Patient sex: M
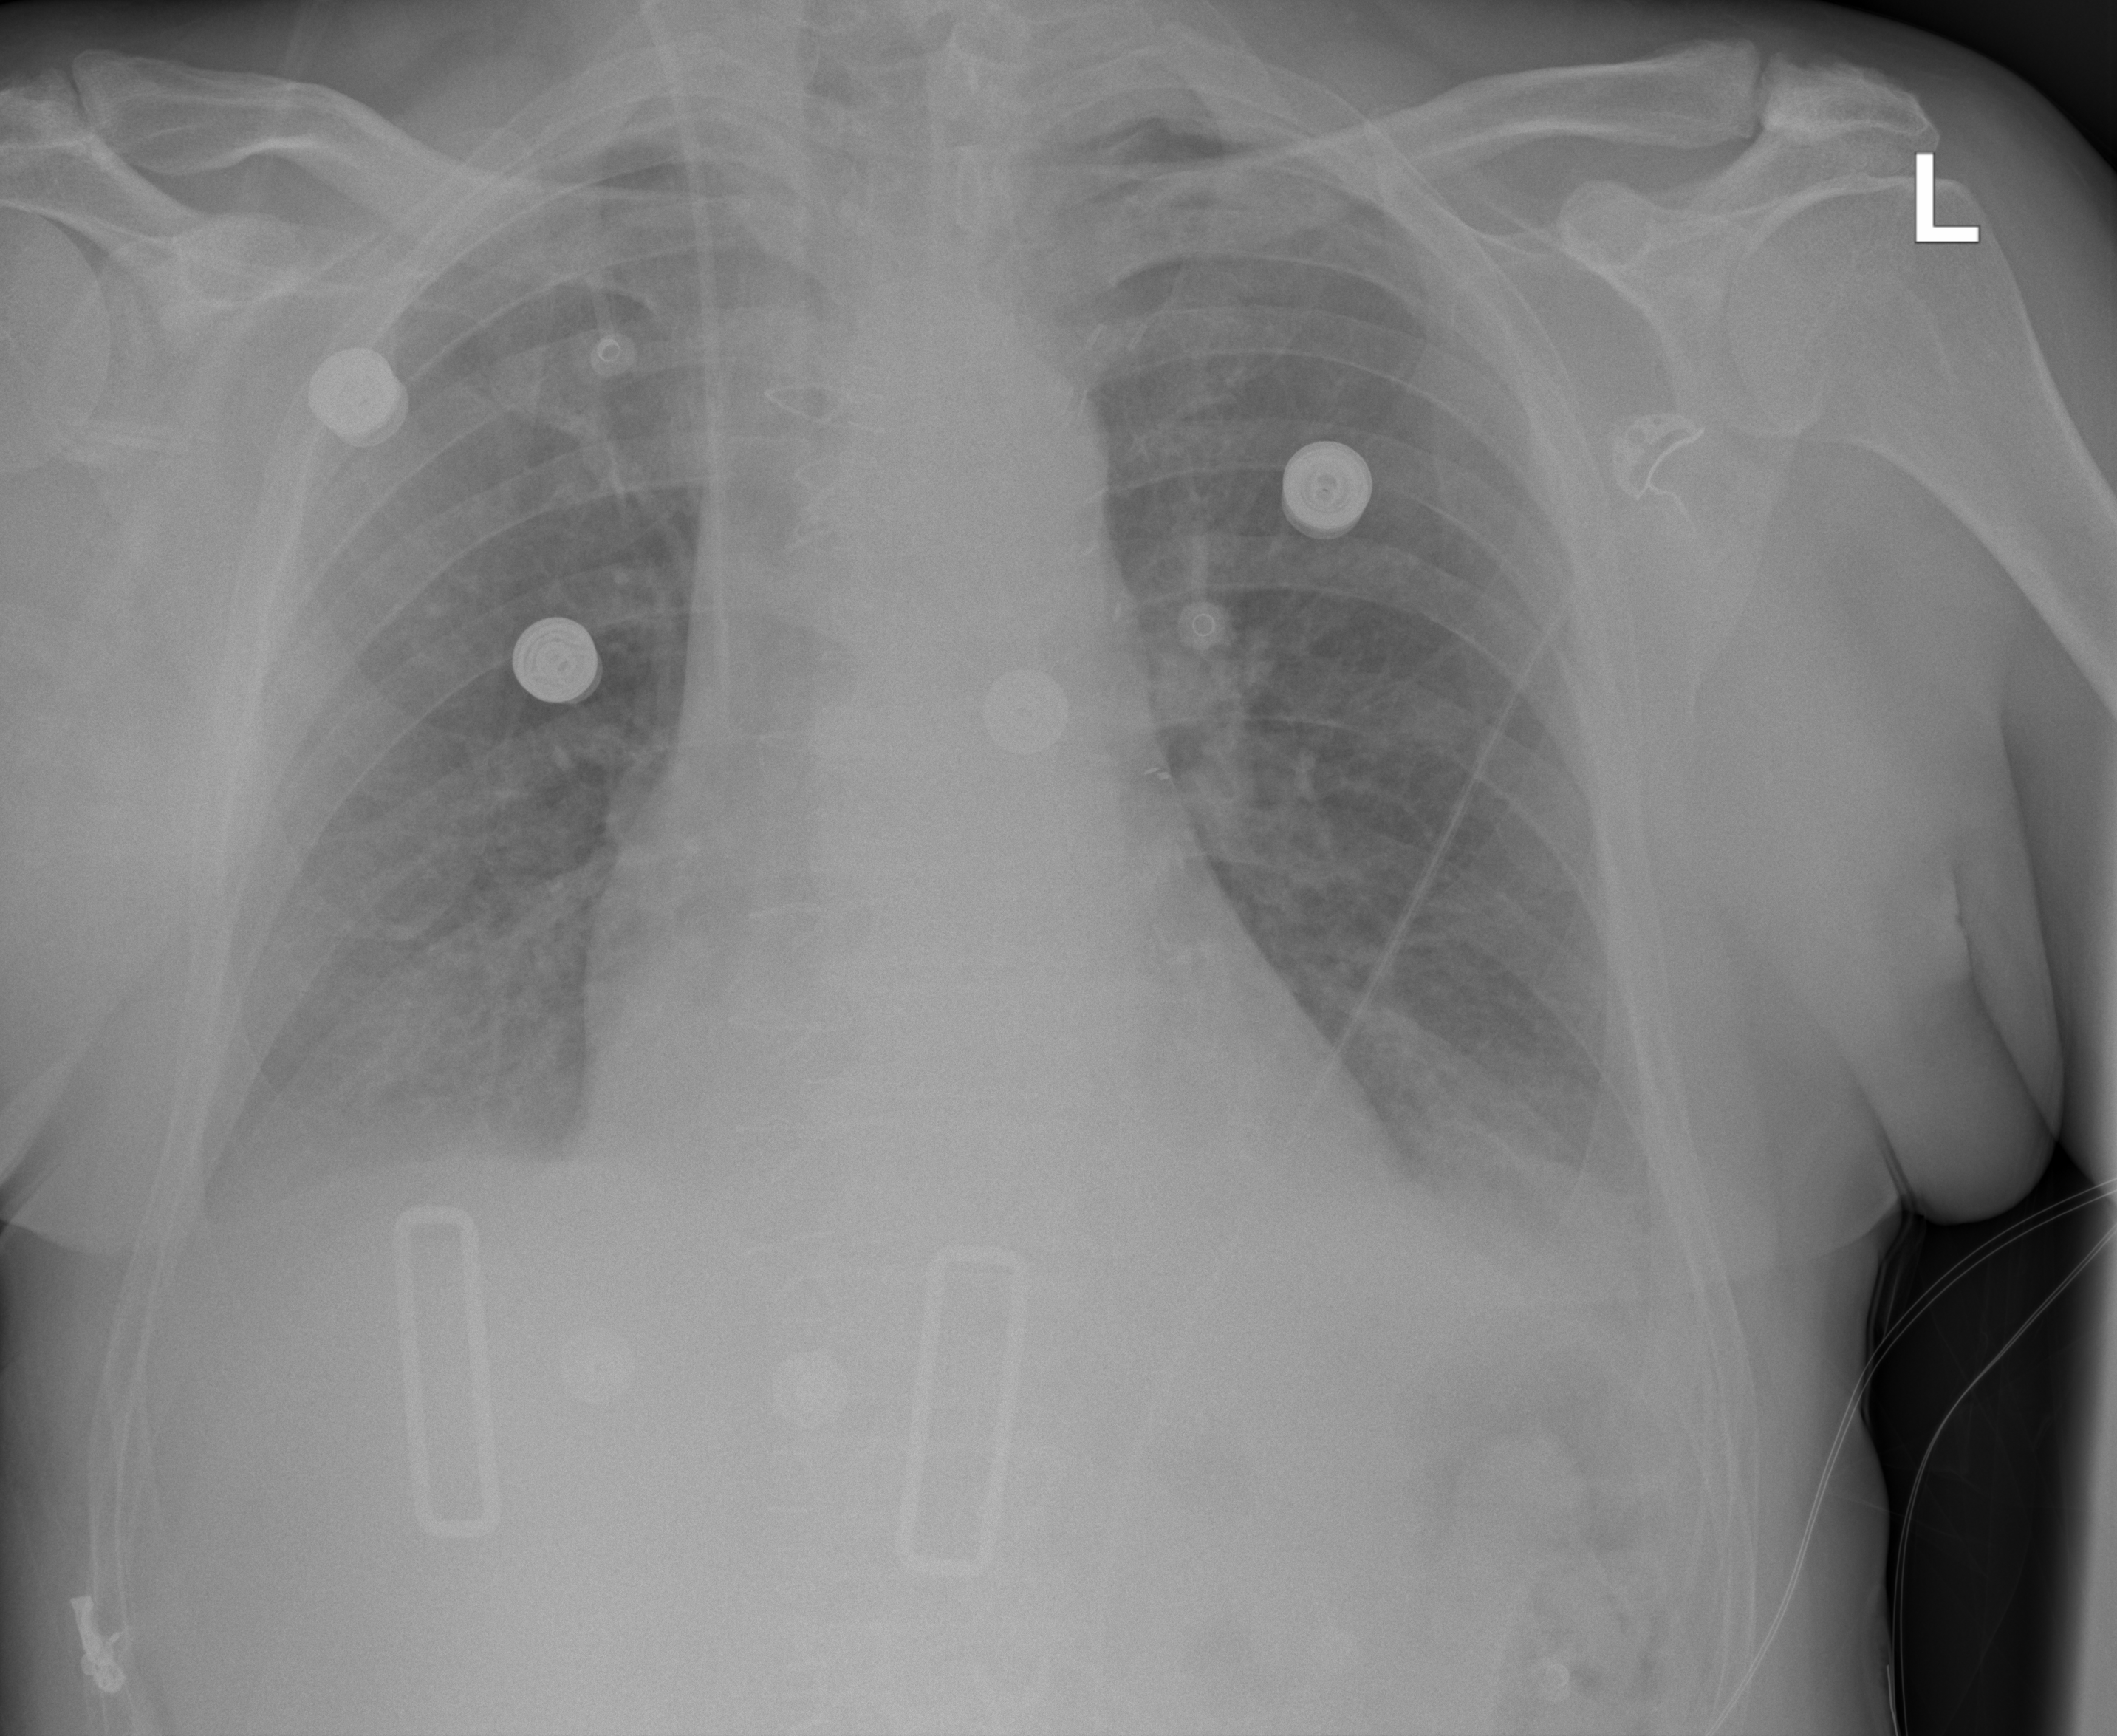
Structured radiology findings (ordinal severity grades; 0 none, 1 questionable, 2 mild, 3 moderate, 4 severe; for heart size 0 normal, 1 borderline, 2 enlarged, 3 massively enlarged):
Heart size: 2
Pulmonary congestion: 0
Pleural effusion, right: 2
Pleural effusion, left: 2
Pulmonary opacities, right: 1
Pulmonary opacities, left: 1
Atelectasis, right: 0
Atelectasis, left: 2